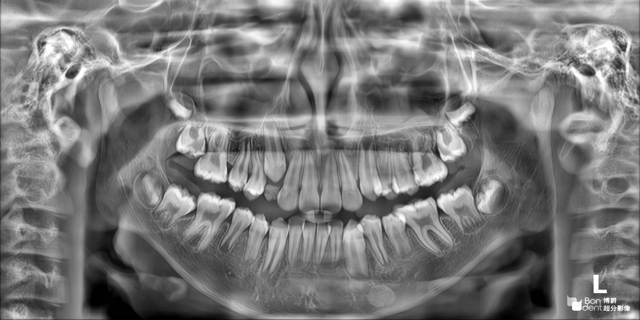
adult